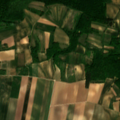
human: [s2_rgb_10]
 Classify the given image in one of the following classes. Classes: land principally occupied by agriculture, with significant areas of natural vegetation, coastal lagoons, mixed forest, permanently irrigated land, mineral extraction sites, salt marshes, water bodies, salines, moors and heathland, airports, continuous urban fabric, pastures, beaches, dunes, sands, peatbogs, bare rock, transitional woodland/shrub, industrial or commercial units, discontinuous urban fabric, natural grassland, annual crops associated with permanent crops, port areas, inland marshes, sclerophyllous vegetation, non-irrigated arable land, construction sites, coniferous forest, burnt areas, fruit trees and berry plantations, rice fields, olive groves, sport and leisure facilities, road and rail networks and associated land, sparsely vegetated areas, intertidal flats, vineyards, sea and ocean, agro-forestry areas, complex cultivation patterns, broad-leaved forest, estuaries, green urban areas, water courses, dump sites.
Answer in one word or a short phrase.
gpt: non-irrigated arable land, complex cultivation patterns, land principally occupied by agriculture, with significant areas of natural vegetation, broad-leaved forest